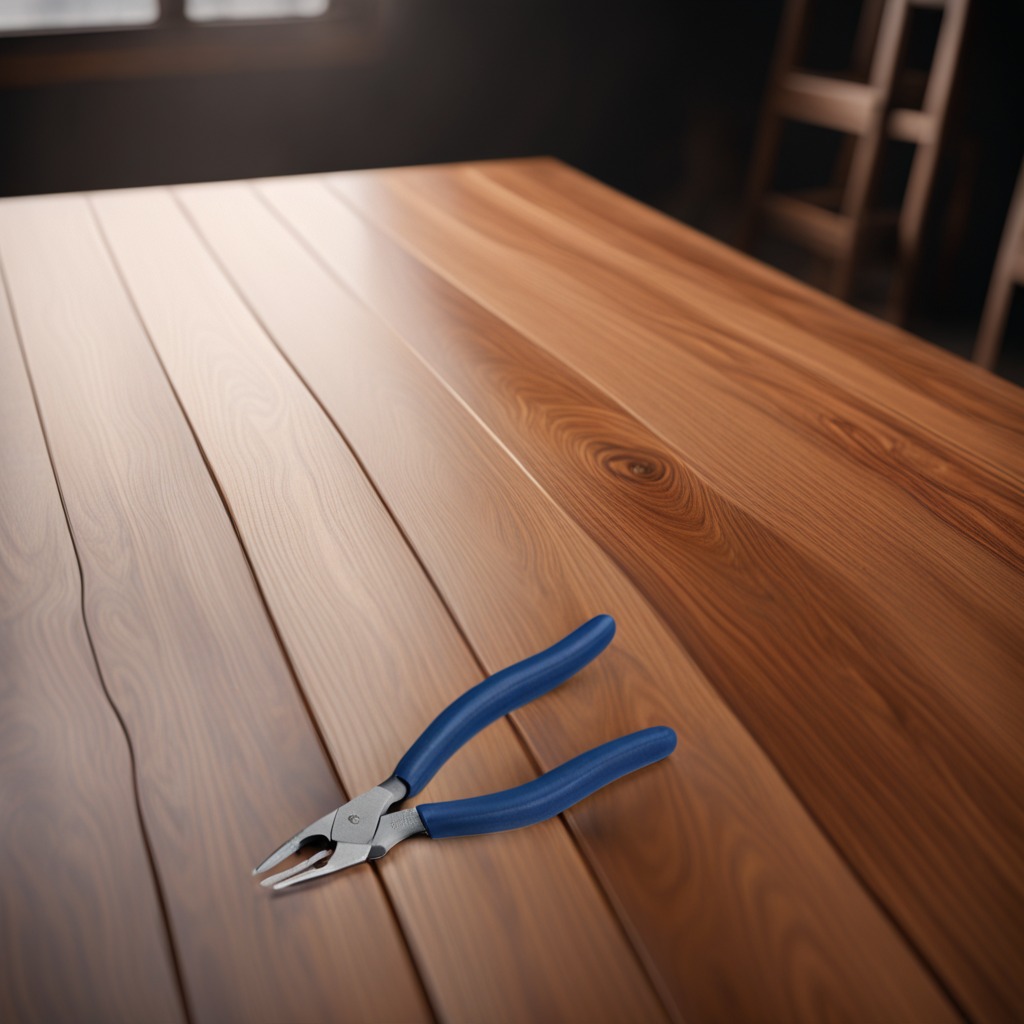
A plier is lying on a wooden table.